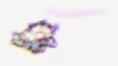
Label: Detritus